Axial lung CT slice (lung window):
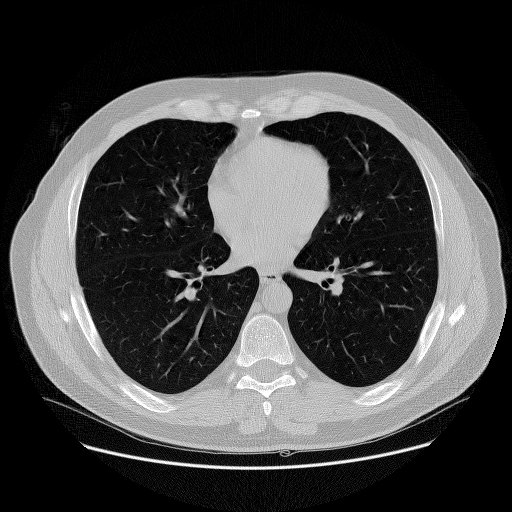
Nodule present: no